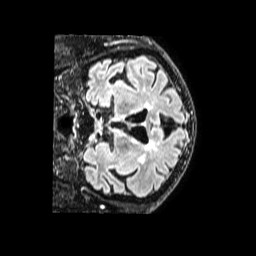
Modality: FLAIR
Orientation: coronal
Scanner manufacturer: philips
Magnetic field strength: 1.5 T
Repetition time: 4.8 s
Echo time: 0.3364 s